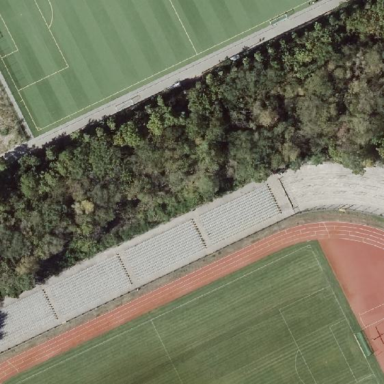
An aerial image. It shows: Bleachers on leisure land.